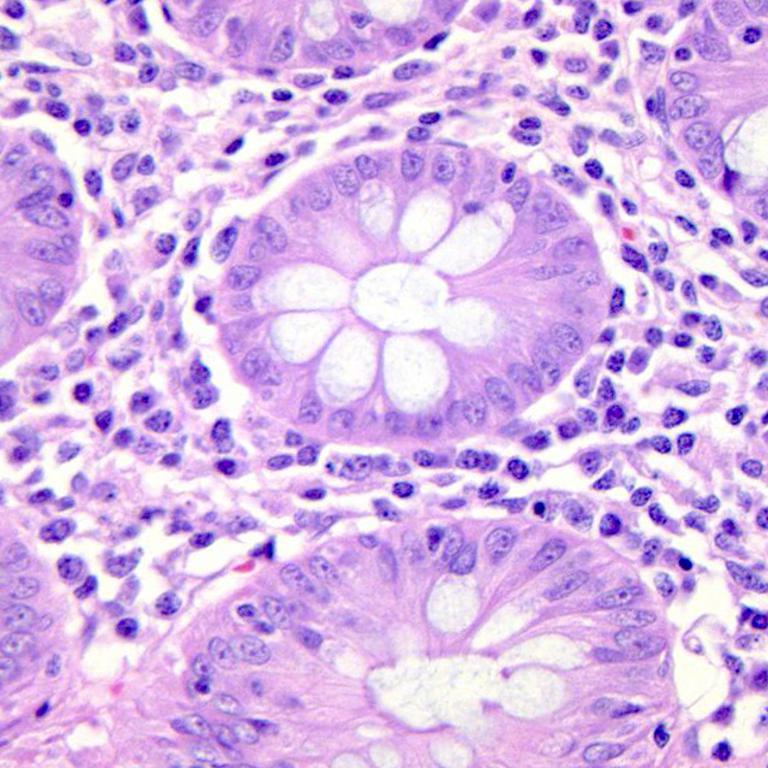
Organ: colon
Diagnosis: benign